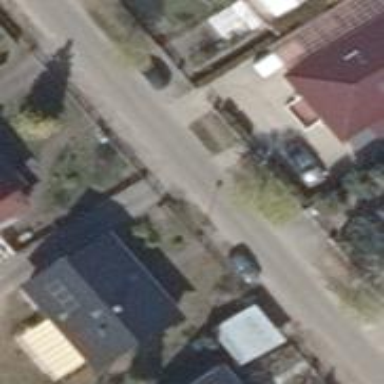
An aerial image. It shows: Footway along the road.